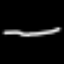
Label: line